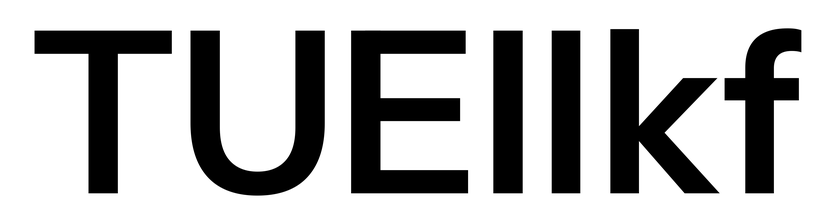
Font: InstrumentSans_SemiBold